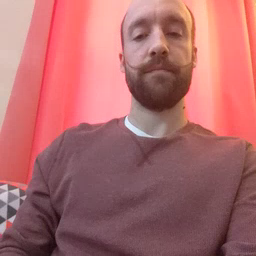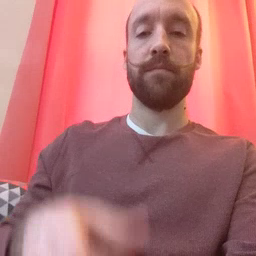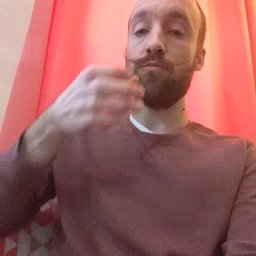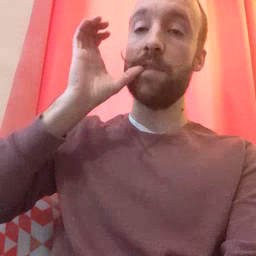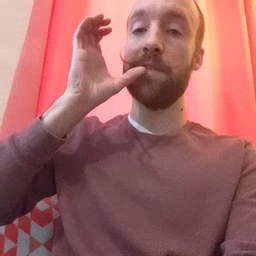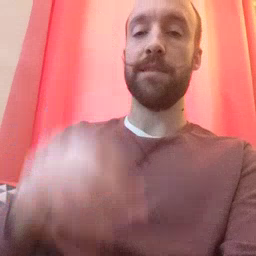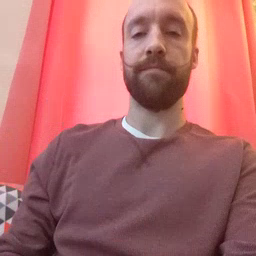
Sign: drink